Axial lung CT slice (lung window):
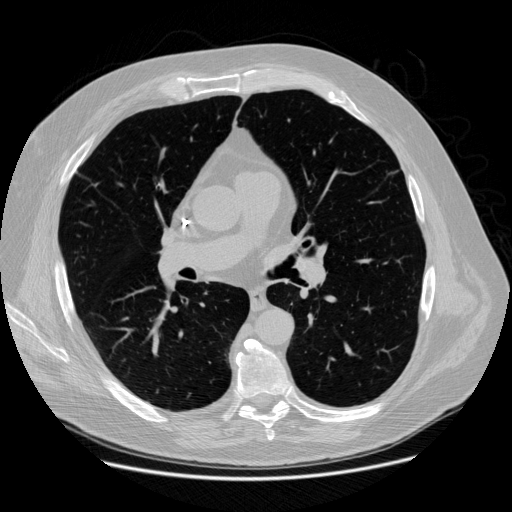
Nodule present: no